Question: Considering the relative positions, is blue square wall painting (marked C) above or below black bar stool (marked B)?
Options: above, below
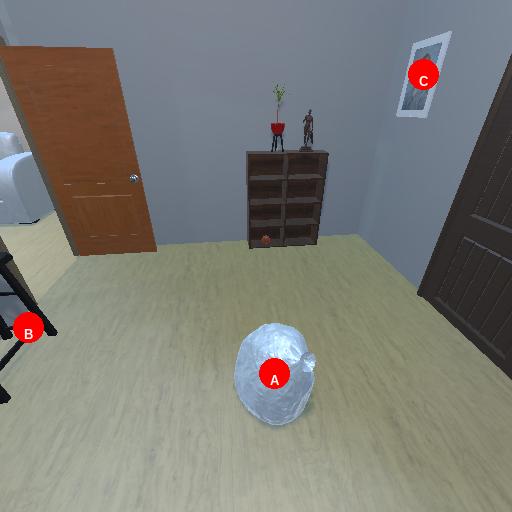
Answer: above